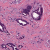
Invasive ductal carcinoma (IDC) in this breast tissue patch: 1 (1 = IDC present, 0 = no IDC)